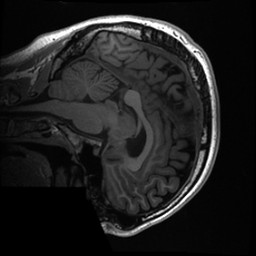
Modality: T1w
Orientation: sagittal
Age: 26
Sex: male
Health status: healthy